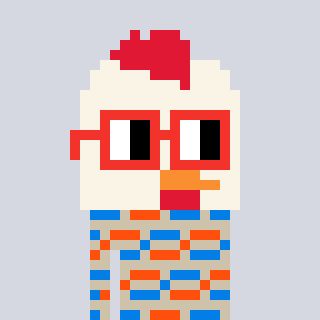
a pixel art character with square red glasses, a chicken-shaped head and a bege-colored body on a cool background